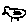
Label: bird